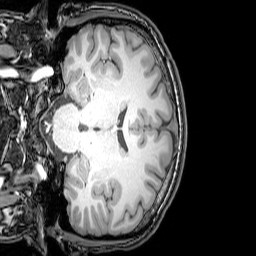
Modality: T1w
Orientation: coronal
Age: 25
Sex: male
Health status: healthy
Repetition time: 0.081 s
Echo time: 0.037 s